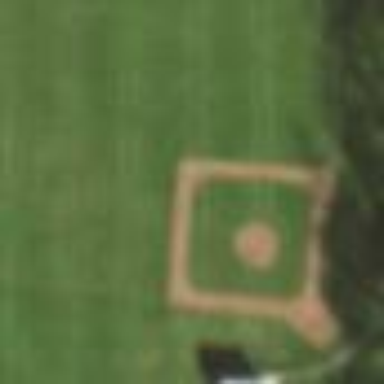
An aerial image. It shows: Baseball pitch for leisure land.